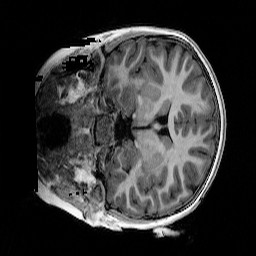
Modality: T1w
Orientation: coronal
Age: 10
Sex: female
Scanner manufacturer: siemens
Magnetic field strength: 3 T
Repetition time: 4 s
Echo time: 0.00289 s